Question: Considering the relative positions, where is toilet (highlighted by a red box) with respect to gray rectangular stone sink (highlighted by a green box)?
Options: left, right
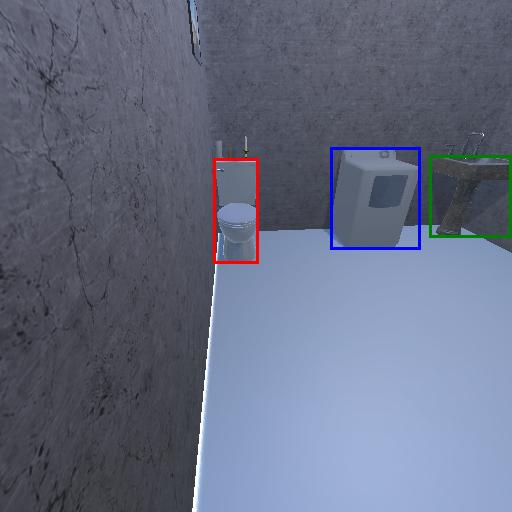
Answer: left